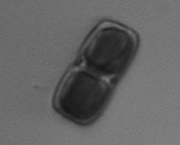
Label: Ephemera